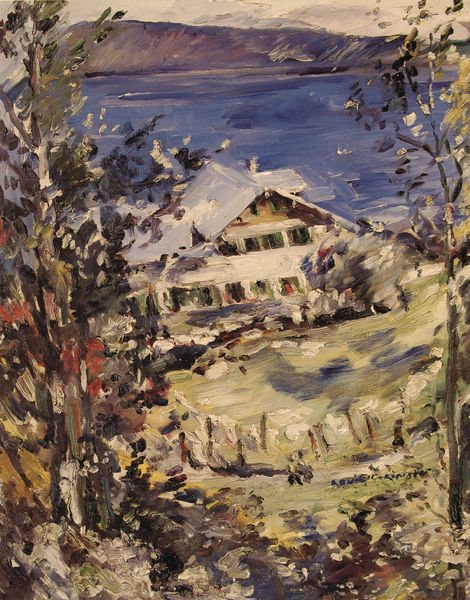
Titel: Walchensee, Landhaus mit Wäscheplatz
Künstler: Lovis Corinth
Standort: Stuttgart
Institution: Staatsgalerie
Schlagwörter: baum, berg, blau, blätter, dunkel, gemälde, himmel, laub, meer, schatten, wasser, weiß, wolken, bäume, fluss, grob, grün, impressionismus, landschaft, menschen, see, teich, ufer, wäsche, äste, abend, bewegung, blumen, braun, bunt, fenster, hell, licht, zeichnung, ölbild, blick, blüte, blüten, dach, gras, haus, rasen, rot, schnee, weg, wiese, zaun, malerei, stein, bild, öl, horizont, hügel, natur, wind, büsche, gewässer, hütte, pastos, sonne, insel, schräg, tal, wald, boot, fensterläden, kinder, schornstein, garten, küste, sommer, ansicht, italien, wäscheleine, leine, berge, fels, gebirge, hang, winter, tannen, hotel, duktus, striche, klippe, punkte, corinth, bayern, expressionistisch, alpen, tupfen, pinsel, liebermann, verwischt, bauernhaus, bodensee, baüme, gebirgssee, tirol, schief, berghütte, süddeutschland, gasthof, alpin, graten, libermann, notnatur, igkegemälde